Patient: sex M, age 31
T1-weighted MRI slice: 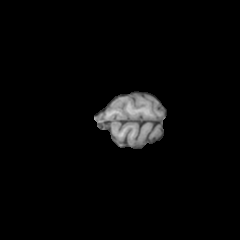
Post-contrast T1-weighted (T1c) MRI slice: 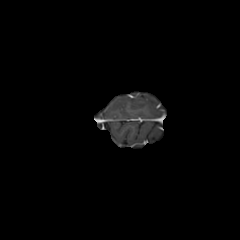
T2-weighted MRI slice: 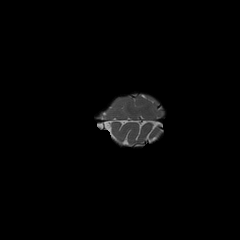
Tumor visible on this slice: no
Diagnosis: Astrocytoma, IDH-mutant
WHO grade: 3